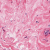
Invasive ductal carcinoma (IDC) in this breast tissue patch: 0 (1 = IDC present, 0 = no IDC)